Question: I have this ViewController #1 which is the root view controller of a navigation controller and has
'''
self.navigationController.navigationBarHidden = YES;
'''
ViewController #1 tells its navigation controller to push ViewController #2, which has
'''
self.navigationController.navigationBarHidden = NO;
'''
When I want to go back from ViewController #2 to ViewController #1 by swiping from the left side of the screen, I see my views as the screenshot I attached here. This is captured as I move my finger to the right, so as I keep swiping to the right, the black area on the top right gets smaller and smaller until ViewController #1 covers all the screen area.
I'm guessing that this is caused by the hidden/visible navigation bar difference between the two view controllers.
I'd like to learn if it's possible to get rid of this black area.

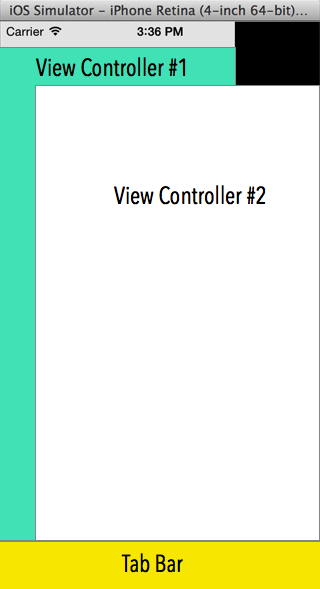
Answer: As discussed with <URL>, I had put my code to hide/show the navigation bar on viewWillAppear/Disappear but finally I figured out that the trick was to set the values animated. Weird, but this solved my problem and the black area is now gone:
'''
- (void)viewWillAppear:(BOOL)animated {
[super viewWillAppear:animated];
[self.navigationController setNavigationBarHidden:self.shouldHideNavBar animated:animated];
}
- (void)viewWillDisappear:(BOOL)animated {
[super viewWillDisappear:animated];
[self.navigationController setNavigationBarHidden:!self.shouldHideNavBar animated:animated];
}
'''